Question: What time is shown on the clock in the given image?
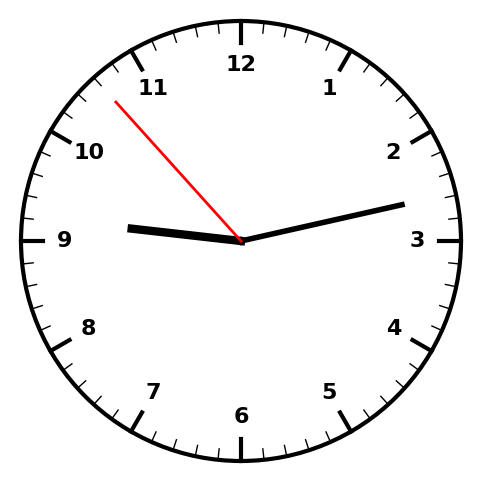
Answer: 09:12:53